Question: I'm having a little problem with range names. I have named the Range("A1") with the name 'myRange', which also appears in the name lists of the tab "Formulas / Names".
However, the following code snippet inserted into the "Change" event of the worksheet I'm working on is returning the reference rather than the name:
'''
Private Sub Worksheet_Change(ByVal Target As Range)
MsgBox Target.Name
End Sub
'''

Can anyone explain me where I'm wrong? I'm rather expecting the MsgBox to show 'myRange', and not what's showing now. Thanks in advance.
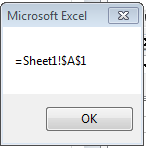
Answer: Try something like:
'''
Private Sub Worksheet_Change(ByVal Target As Range)
Dim nm As String
On Error Resume Next
nm = Target.Name.Name 'will error if Target<>whole named range
On Error GoTo 0
Debug.Print Target.Address(), nm
End Sub
'''